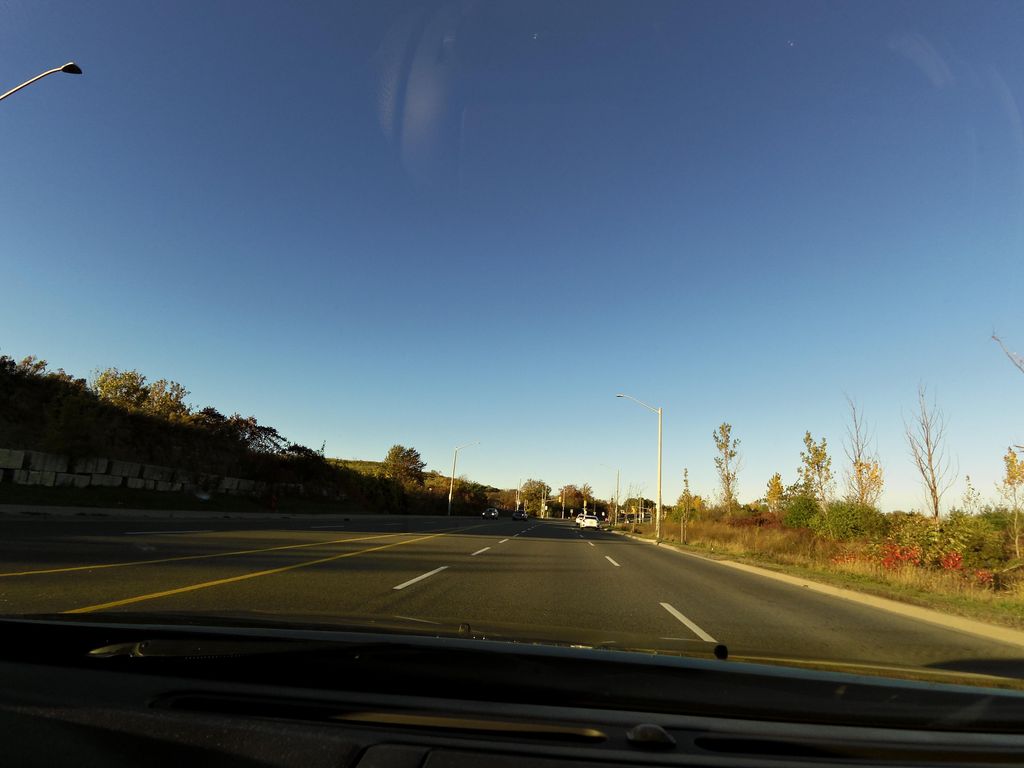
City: hamilton